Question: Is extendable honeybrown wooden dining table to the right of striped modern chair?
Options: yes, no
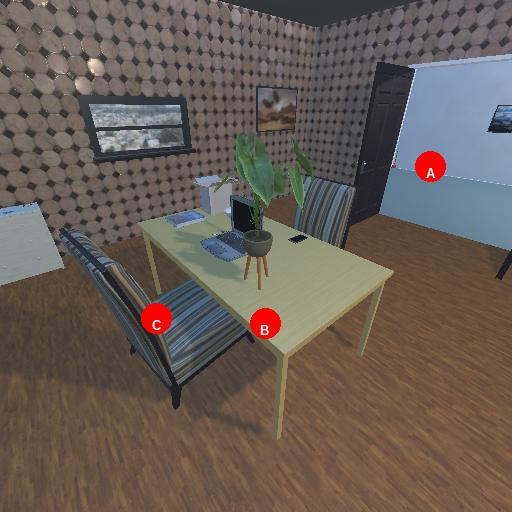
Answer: yes